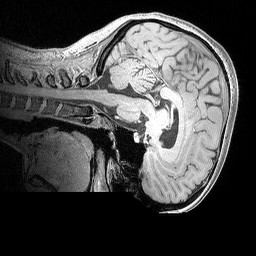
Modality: MP2RAGE
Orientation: sagittal
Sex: female
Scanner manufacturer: siemens
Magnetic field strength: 3 T
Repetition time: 5 s
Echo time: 0.00292 s